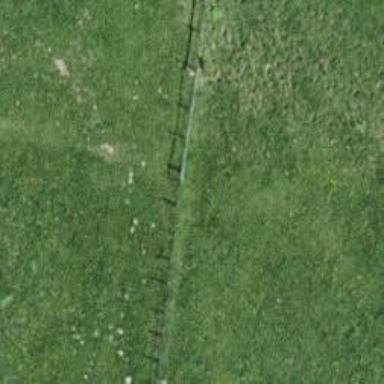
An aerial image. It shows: Fence is in the image.